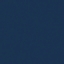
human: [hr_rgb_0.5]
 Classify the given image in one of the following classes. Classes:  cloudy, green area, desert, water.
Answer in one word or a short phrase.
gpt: water